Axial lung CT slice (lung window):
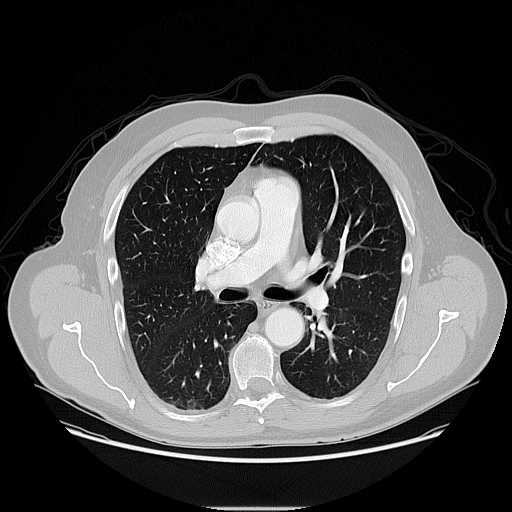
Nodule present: no